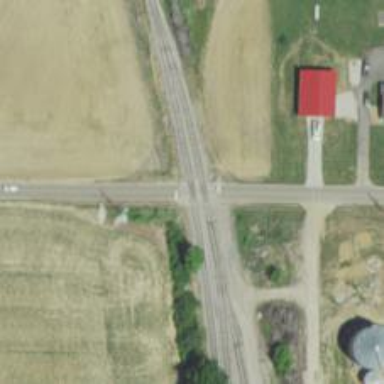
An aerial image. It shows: Level crossing along the railway.